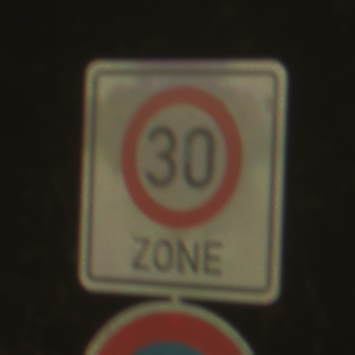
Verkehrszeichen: BeginnZone30
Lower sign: AbsolutesHalteverbot
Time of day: SunriseSunset
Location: Outdoor (Nature)
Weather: PartlyCloudy
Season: NotSpecified
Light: Natural